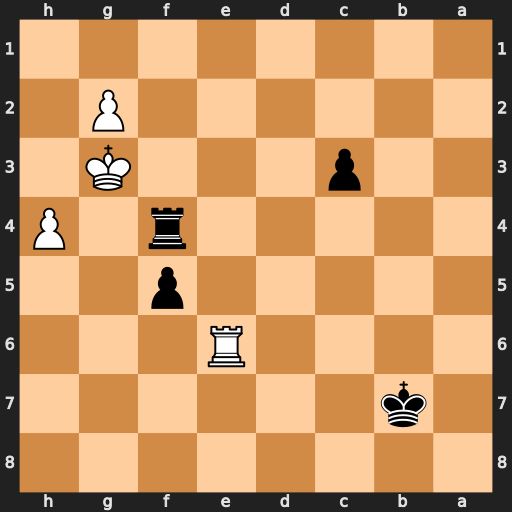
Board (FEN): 8/1k6/4R3/5p2/5r1P/2p3K1/6P1/8
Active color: b
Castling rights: -
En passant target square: -
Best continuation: Re4 Rxe4 fxe4